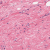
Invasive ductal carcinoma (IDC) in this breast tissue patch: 0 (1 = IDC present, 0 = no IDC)